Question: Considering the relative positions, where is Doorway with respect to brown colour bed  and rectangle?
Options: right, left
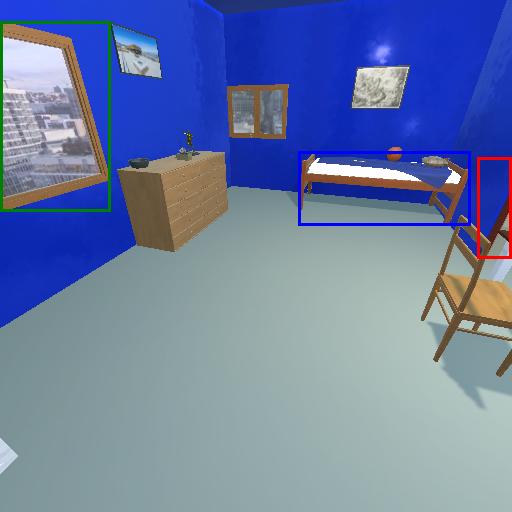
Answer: right